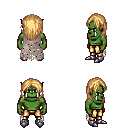
a pixel art fantasy rpg character, male body template, orc, green skin, gray tattered cape, gold greaves, light blonde long hairstyle, metal boots, four views (front, back, left, right), 2x2 character sprite sheet, small pixel art, hard edges, no anti-aliasing